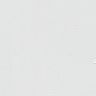
Metastatic tissue present: no